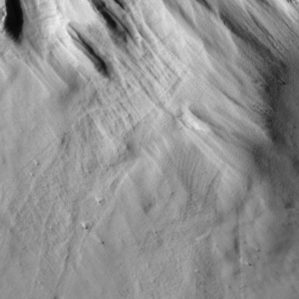
Label: non_frost